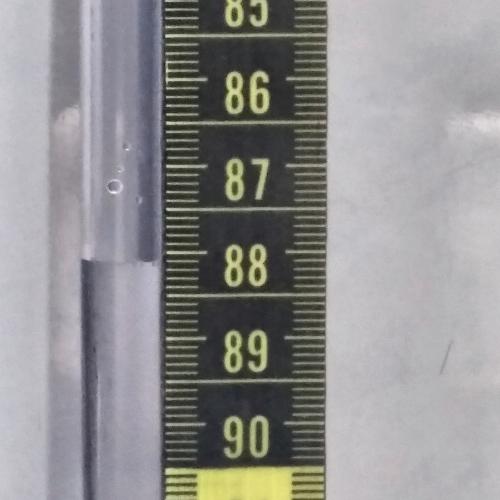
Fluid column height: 88.1 cm